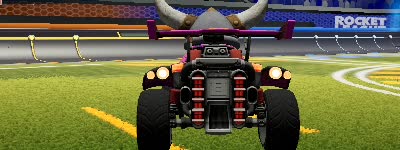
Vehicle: octane